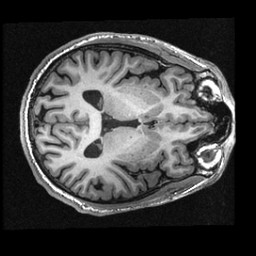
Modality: T1w
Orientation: axial
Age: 24
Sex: male